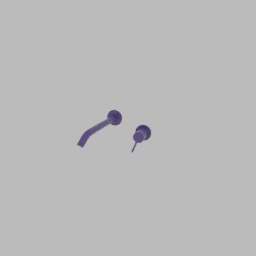
Label: appliances